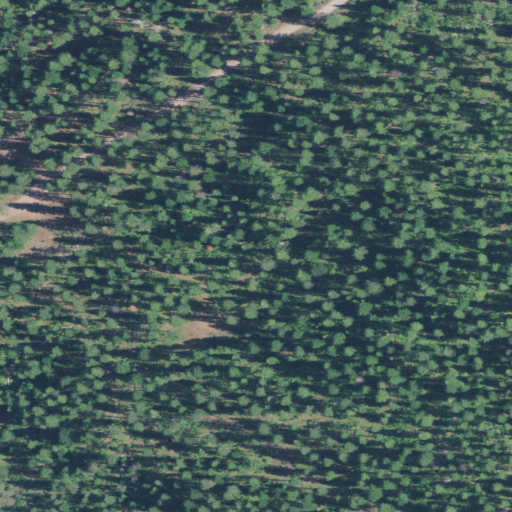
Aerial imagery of plain(s) in Oregon named Parker Meadow containing only evergreen forest